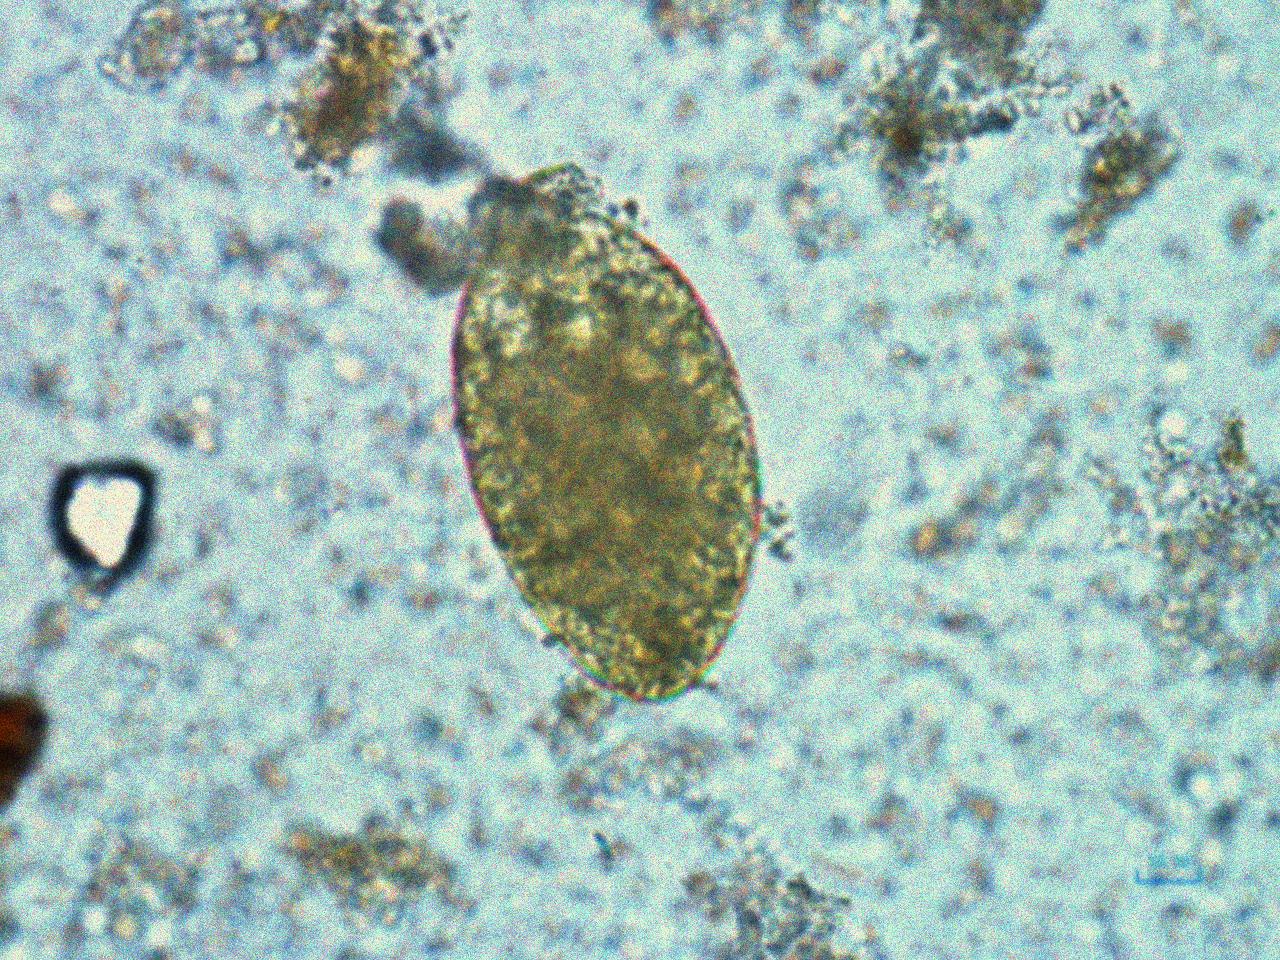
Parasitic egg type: Fasciolopsis buski